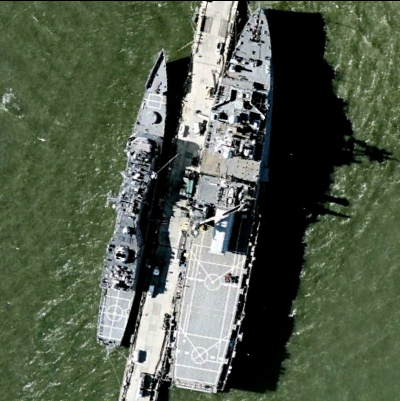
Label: combat